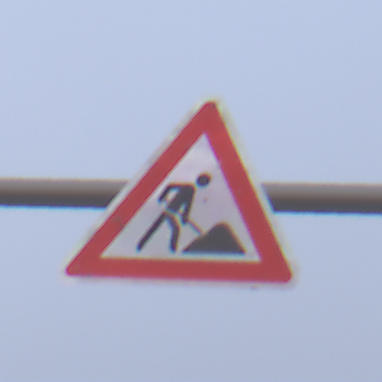
Verkehrszeichen: Arbeitsstelle
Umgebung: Outdoor, Nature
Tageszeit: SunriseSunset
Wetter: Overcast
Licht: Natural
Jahreszeit: NotSpecified
Kontrast: LowContrast